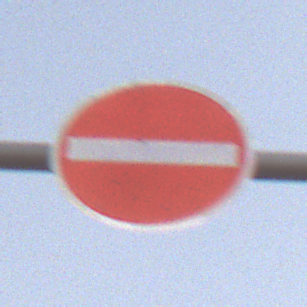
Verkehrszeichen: VerbotDerEinfahrt
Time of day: MorningAfternoon
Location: Outdoor (Nature)
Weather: PartlyCloudy
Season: NotSpecified
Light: Natural